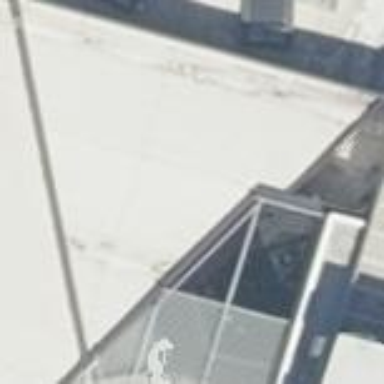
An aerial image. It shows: Building with flat roof.